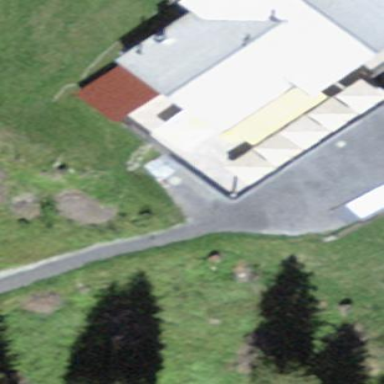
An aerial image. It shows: View of roof of building.